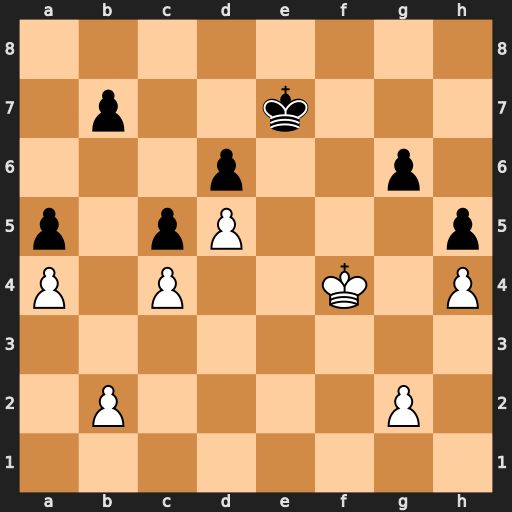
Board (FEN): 8/1p2k3/3p2p1/p1pP3p/P1P2K1P/8/1P4P1/8
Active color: w
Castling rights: -
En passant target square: -
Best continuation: Kg5 Kf7 Kh6